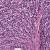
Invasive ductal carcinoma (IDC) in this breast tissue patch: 1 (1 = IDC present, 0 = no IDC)